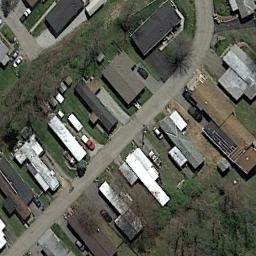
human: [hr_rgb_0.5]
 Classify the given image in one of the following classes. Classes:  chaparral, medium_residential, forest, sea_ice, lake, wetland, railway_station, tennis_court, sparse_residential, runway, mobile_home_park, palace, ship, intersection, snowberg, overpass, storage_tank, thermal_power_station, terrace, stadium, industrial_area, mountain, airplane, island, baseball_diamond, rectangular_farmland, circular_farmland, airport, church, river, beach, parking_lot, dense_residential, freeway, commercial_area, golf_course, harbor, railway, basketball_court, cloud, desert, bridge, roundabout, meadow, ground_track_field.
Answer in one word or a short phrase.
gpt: mobile_home_park